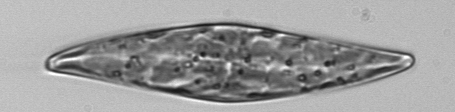
Label: Pleurosigma